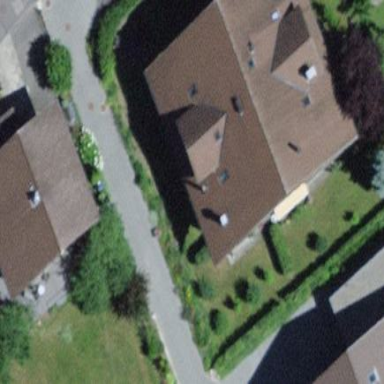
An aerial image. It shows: Residential building.